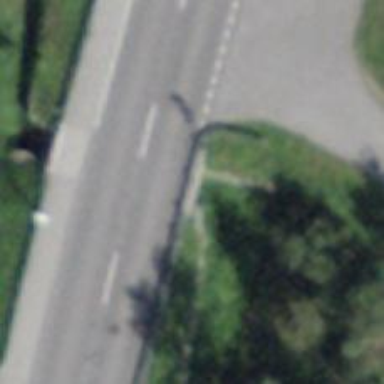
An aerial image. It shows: Culvert tunnel.